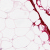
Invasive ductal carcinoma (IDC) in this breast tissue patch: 0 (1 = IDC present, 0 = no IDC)